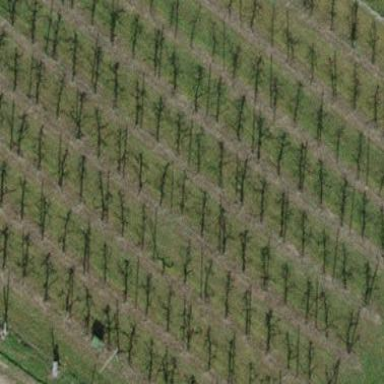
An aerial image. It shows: Orchard.